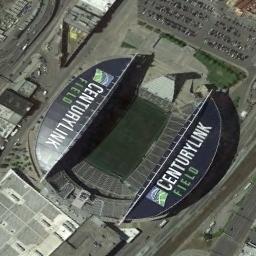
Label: stadium